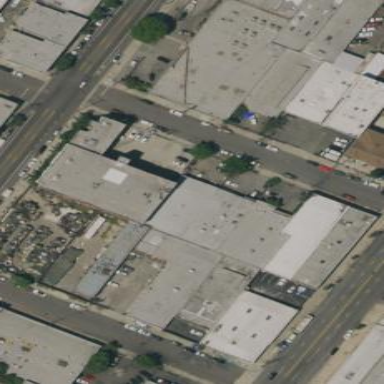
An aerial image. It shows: Warehouse building.